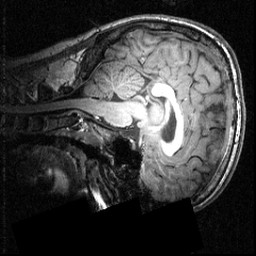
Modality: T1w
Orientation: sagittal
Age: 20
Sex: male
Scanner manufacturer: siemens
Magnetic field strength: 3.951 T
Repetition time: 1.5 s
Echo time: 0.00335 s